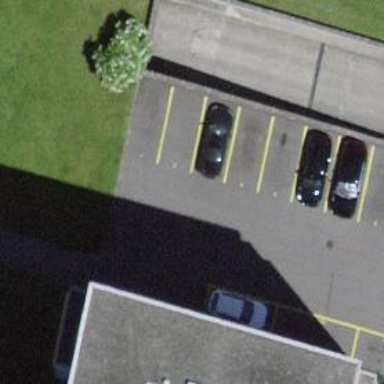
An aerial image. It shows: Road serving as parking aisle.